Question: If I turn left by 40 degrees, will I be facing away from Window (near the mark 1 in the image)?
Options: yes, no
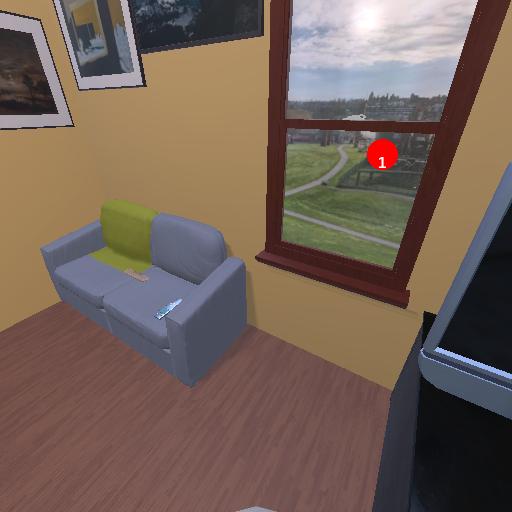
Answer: yes